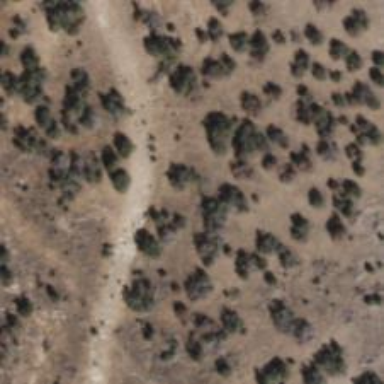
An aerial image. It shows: Abandoned road.